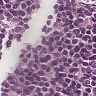
Metastatic tissue present: no